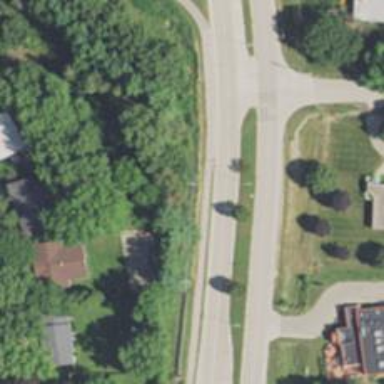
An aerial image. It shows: Asphalt cycleway.